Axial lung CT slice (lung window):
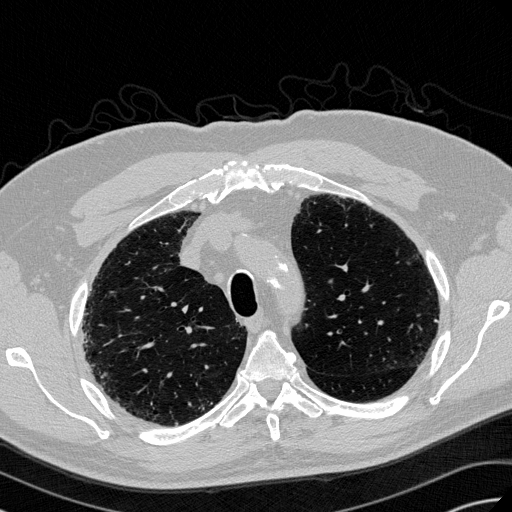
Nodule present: no